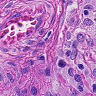
Metastatic tissue present: no